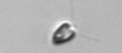
Label: Pyramimonas